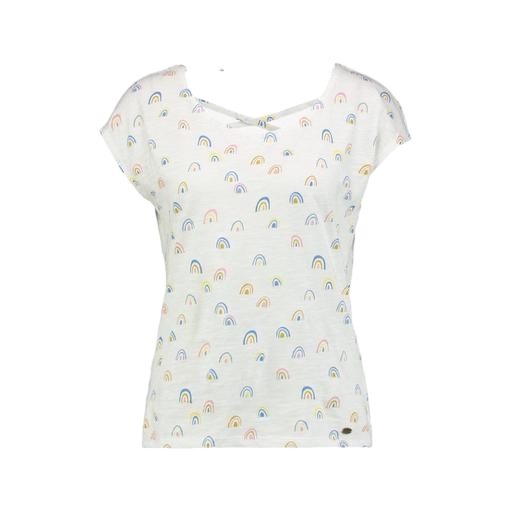
t-shirt twist graphic, white rainbow tee, multicolor bree slub-jersey t-shirt, white background